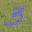
Label: 3